Interaction volume radius: 5 \u00c5
Interaction volume height: 10 \u00c5
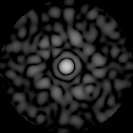
Disorder parameter: 0.8405